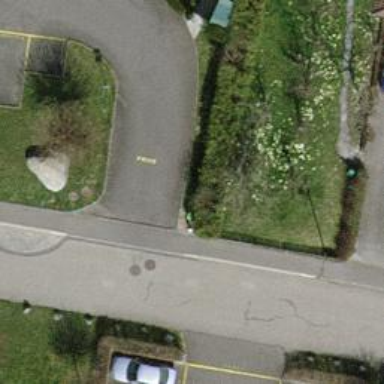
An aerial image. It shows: Hedge barrier.